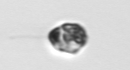
Label: Dinophyceae